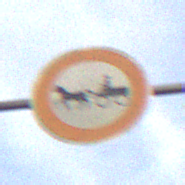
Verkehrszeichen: VerbotGespannfuhrwerke
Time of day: SunriseSunset
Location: Outdoor (Urban)
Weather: PartlyCloudy
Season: NotSpecified
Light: Natural